Interaction volume radius: 5 \u00c5
Interaction volume height: 25 \u00c5
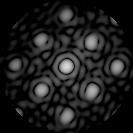
Disorder parameter: 0.1765